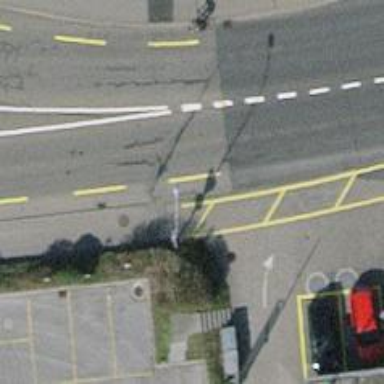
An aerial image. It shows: Marked crossing on the road with clear markings.